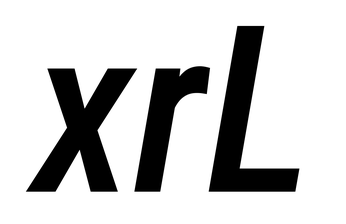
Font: Roboto-Italic_Condensed_Medium_Italic